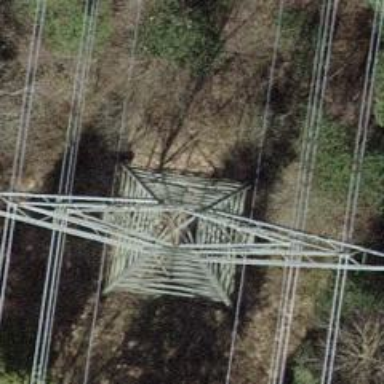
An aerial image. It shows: Power tower.